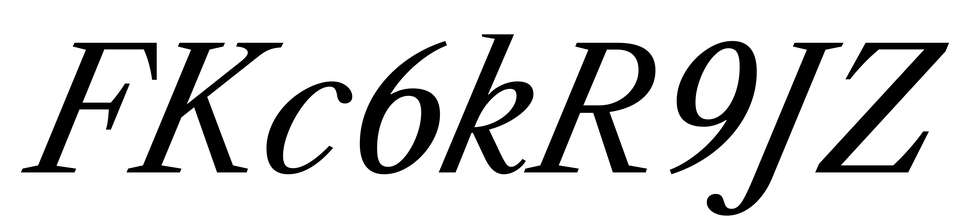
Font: LibreCaslonText-Italic_Italic